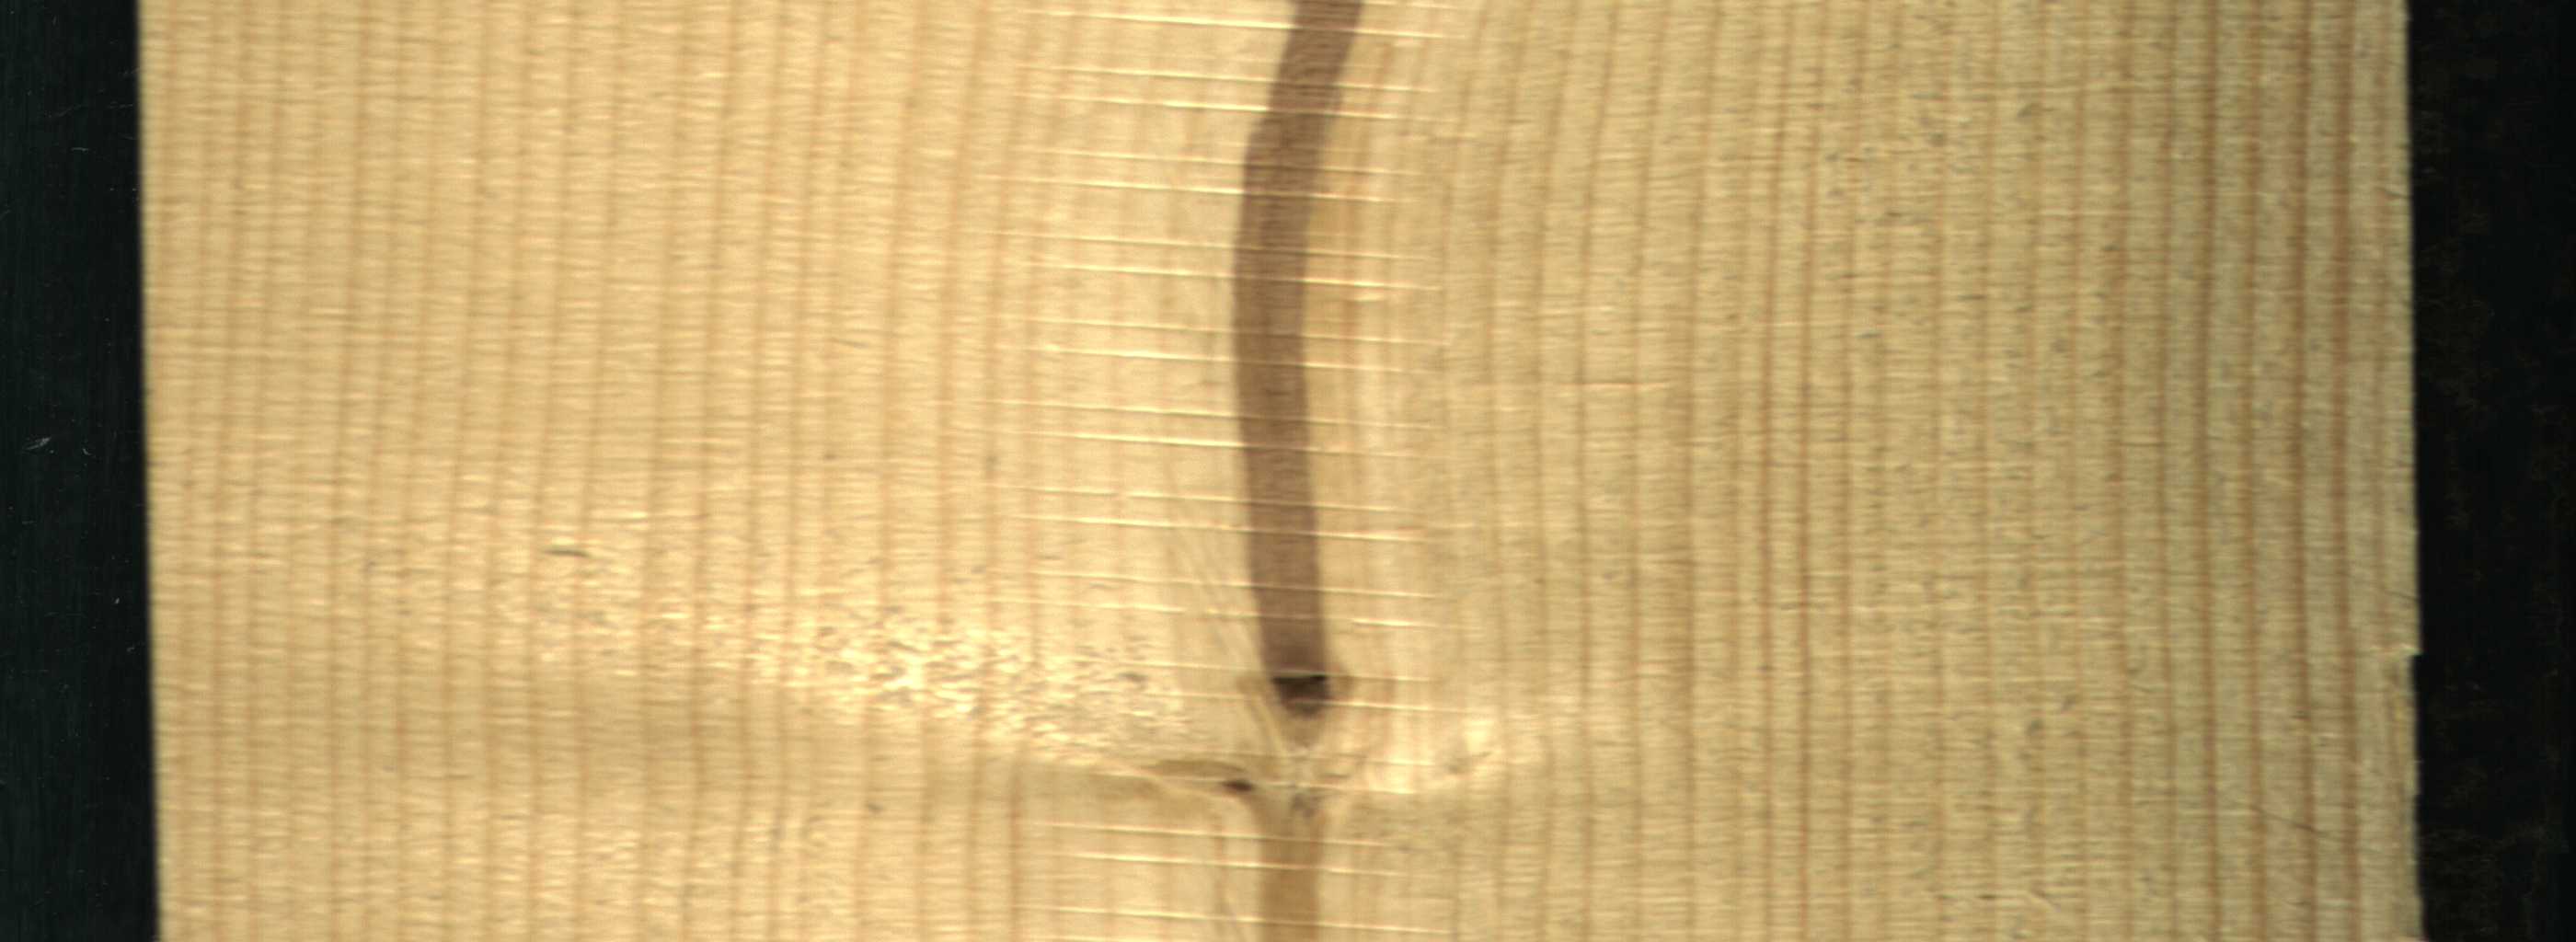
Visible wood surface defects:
Marrow
Marrow